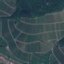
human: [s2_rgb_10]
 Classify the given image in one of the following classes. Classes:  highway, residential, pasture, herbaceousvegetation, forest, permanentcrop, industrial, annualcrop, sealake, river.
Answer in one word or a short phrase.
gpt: PermanentCrop